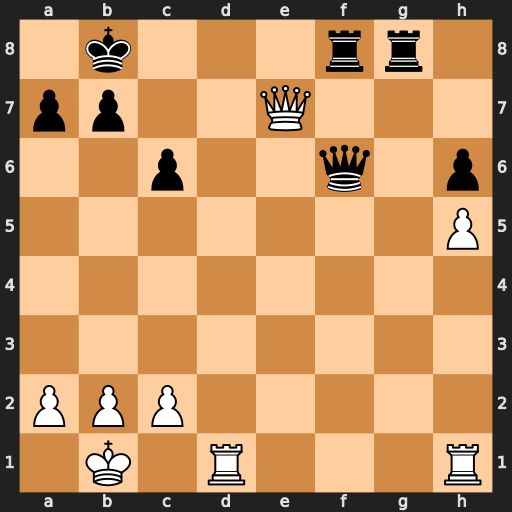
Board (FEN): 1k3rr1/pp2Q3/2p2q1p/7P/8/8/PPP5/1K1R3R
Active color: w
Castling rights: -
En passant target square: -
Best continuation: Rd8+ Rxd8 Qxf6